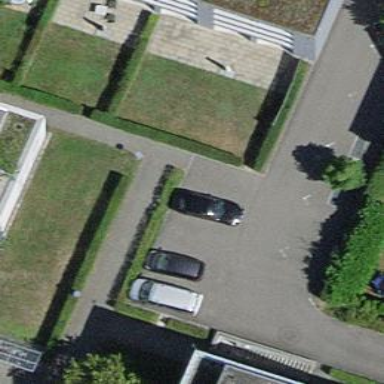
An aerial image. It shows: Parking available on the street side.